Question: I want to replicate this graph (with faceting between groups)

(facetting as done in)
<URL>
This is my try:
'''
library (ggplot2)
data<- data.frame(
d = rep(LETTERS[21:26], 10),
val = rnorm (60),
c = rep(LETTERS[1:10], each = 6)
)
ggplot(data, aes(c, val)) +
geom_bar(stat = 'identity', aes(fill = val), position = "dodge") +
facet_grid(data[, 1] ~ .)
'''
and graphs are arranged vertically instead of the dodged position. What should I do?
Thank you in advanced.
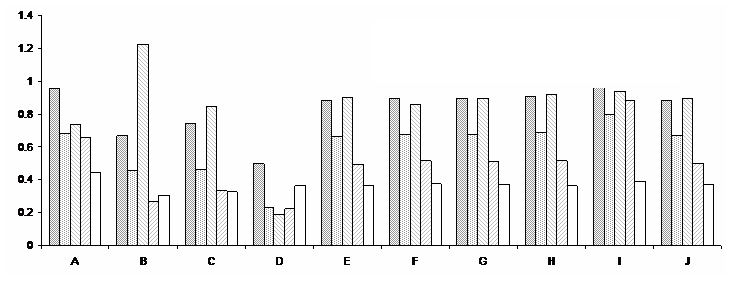
Answer: I think you don't need 'facet_grid()', just fill by ''d''.
'''
ggplot(data, aes(c, val)) +
geom_bar(stat = 'identity', aes(fill = d), position = "dodge")
'''
<URL>
---
As per OP's comment we can also use 'facet_grid(cols = vars(d))'.
'''
ggplot(data, aes(c, val)) +
geom_bar(stat = 'identity', aes(fill = val), position = "dodge") +
facet_grid(cols = vars(d)) # or facet_grid(. ~ d)
'''
<URL>